Field crop: maize
Growth stage: 2
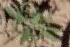
Species: atriplex